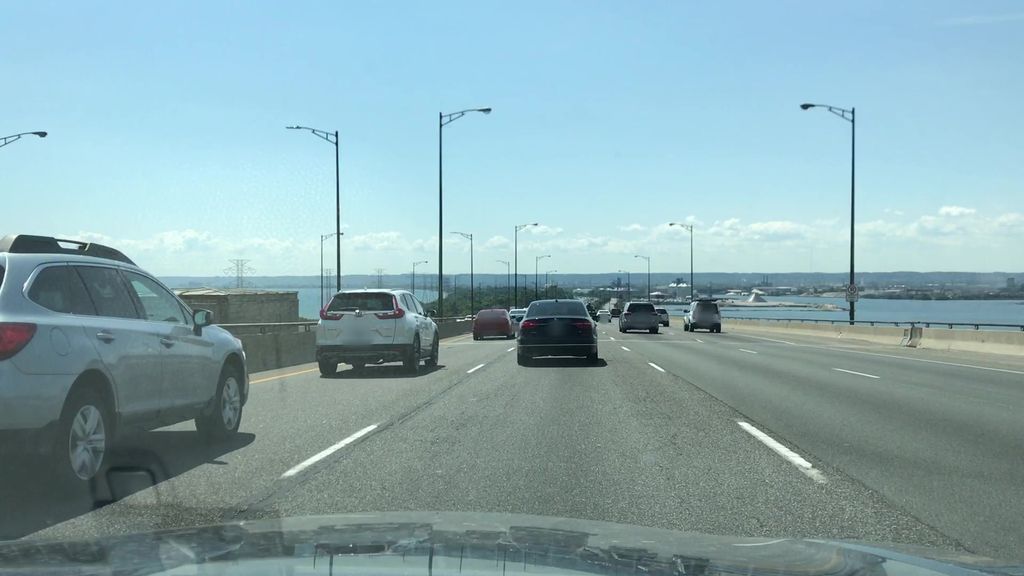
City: hamilton